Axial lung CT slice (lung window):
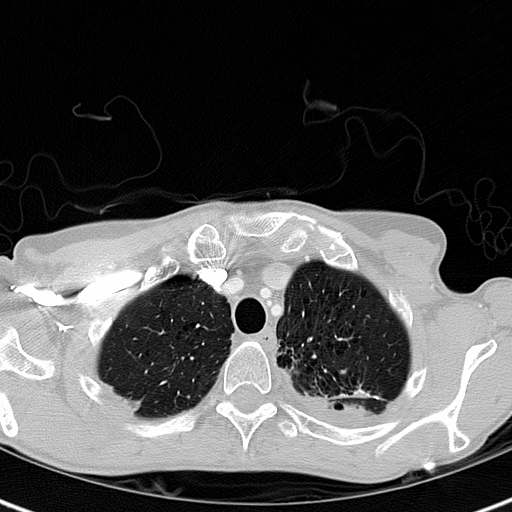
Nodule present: no